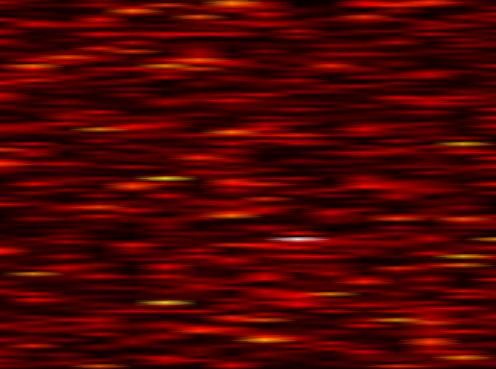
Label: FOFDM